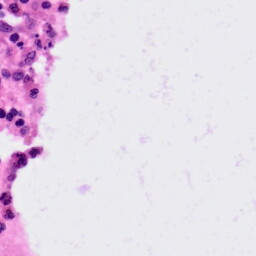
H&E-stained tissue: Colon